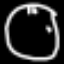
Label: clock